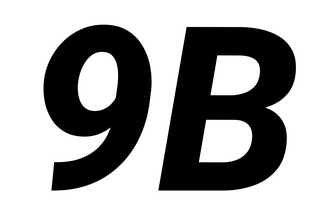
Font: Roboto-Italic_ExtraBold_Italic